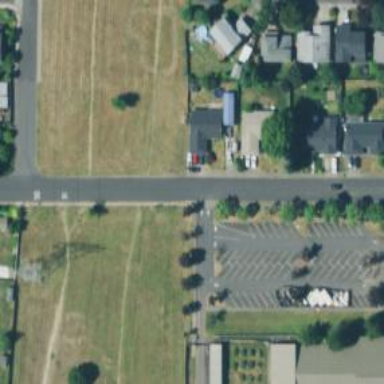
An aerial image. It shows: Cycleway with zebra markings on the asphalt surface.